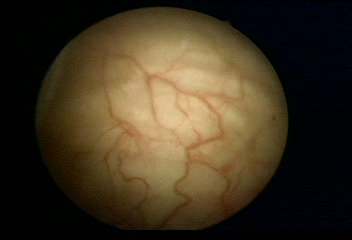
Modality: WLC
Class: Normal mucosa
Bladder cancer association: No